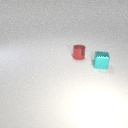
small cyan metal cube to the right of small red metal cylinder